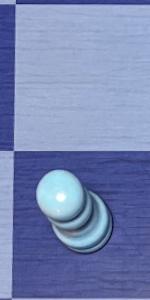
Label: Pawn_White